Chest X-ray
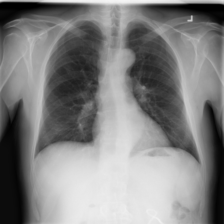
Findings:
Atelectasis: negative
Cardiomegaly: negative
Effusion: negative
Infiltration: positive
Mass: negative
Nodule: negative
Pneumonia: negative
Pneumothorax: negative
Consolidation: negative
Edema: negative
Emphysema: negative
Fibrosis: negative
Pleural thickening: negative
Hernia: negative